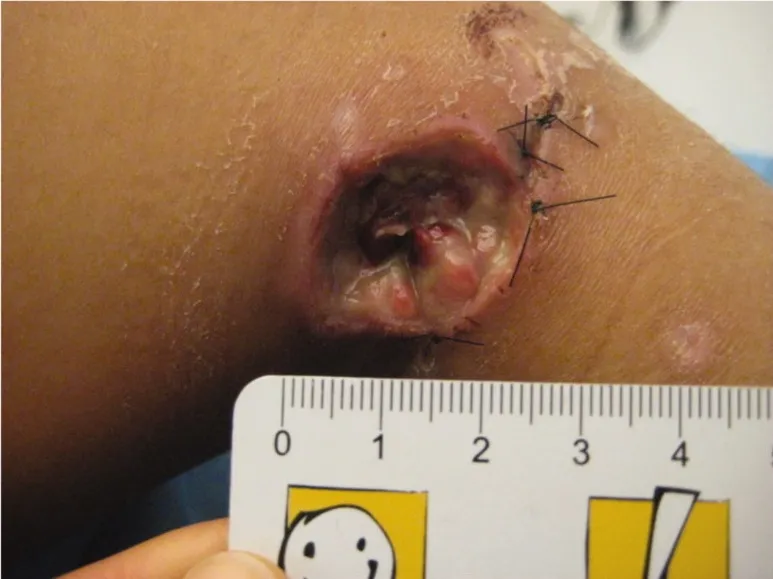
Right poplit with a delayed deep necrosis 19 days after trauma.
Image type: medical_photograph (skin_photograph)